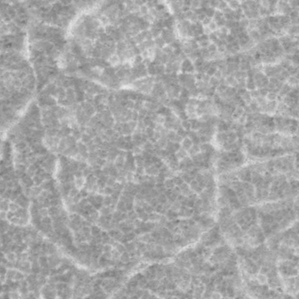
Label: frost